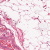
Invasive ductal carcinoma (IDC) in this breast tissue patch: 0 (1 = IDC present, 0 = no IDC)